Question: What is the best way to make buttons(javascript) like this and what is the correct tag? "a", "b" or any other tag ?
Example - <URL>
or
'''
<html>
<head>
<style type="text/css">
a.a_button, b.b_button {
margin: 10px;
background-color: green;
width: 100px; height: 20px;
text-align: center;
display: block;
color: yellow;
}
a.a_button {text-decoration: none;}
b.b_button{
cursor: pointer;
font-weight: 100;
}
</style>
<script type="text/javascript">
function test(){
alert("test");
}
</script>
</head>
<body>
<a class="a_button" href="" onclick="test(); return false;">click</a>
<b class="b_button" onclick="test();">click</b>
</body>
</html>
'''

People asked it depends on how i want to use it, so here is an example.
about "button" tag - is thear is a way to make "button" tag look similar to my example(design) ?
about "ul" - i like it but i dunno how to position it this way.
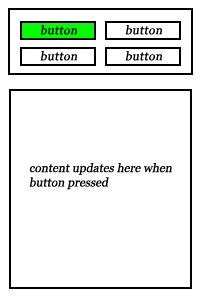
Answer: Write <URL> and use:
- '<a href="fallback">...</a>'- '<input type="submit">''<button type="submit">...</button>'- '<input type="button">''<button type="button">...</button>'
Your simplified example is too far divorced from whatever your real use case is to tell which of the above applies in this care.
Note that all of the above are focusable for free. Using elements that aren't designed to be interacted with requires adding focusability using 'tabindex' (which isn't supported in some older browsers) and without focusability you can only interact with them using a pointing device (such as a mouse) and not with a linear input device (such as a keyboard).
Don't use a bold element. That would be nonsense.
> People asked it depends on how i want to use it, so here is an example.
That can fall back to links simply enough. You should also make use of <URL> so you don't break bookmarking.
> about "button" tag - is thear is a way to make "button" tag look similar to my example(design) ?
Just change the 'background-colour's and 'border-style's.
> about "ul" - i like it but i dunno how to position it this way
'float's, or 'display: inline-block', combined with sensible 'margin's and enough 'width' to ensure that you get two items per line.